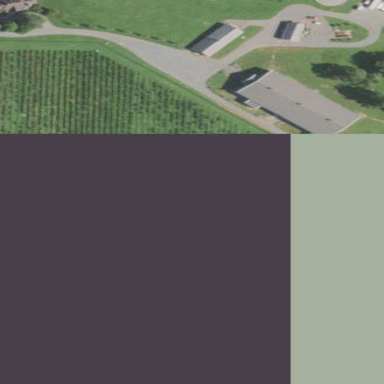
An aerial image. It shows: Vineyard with grape crops.